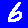
Digit: 6